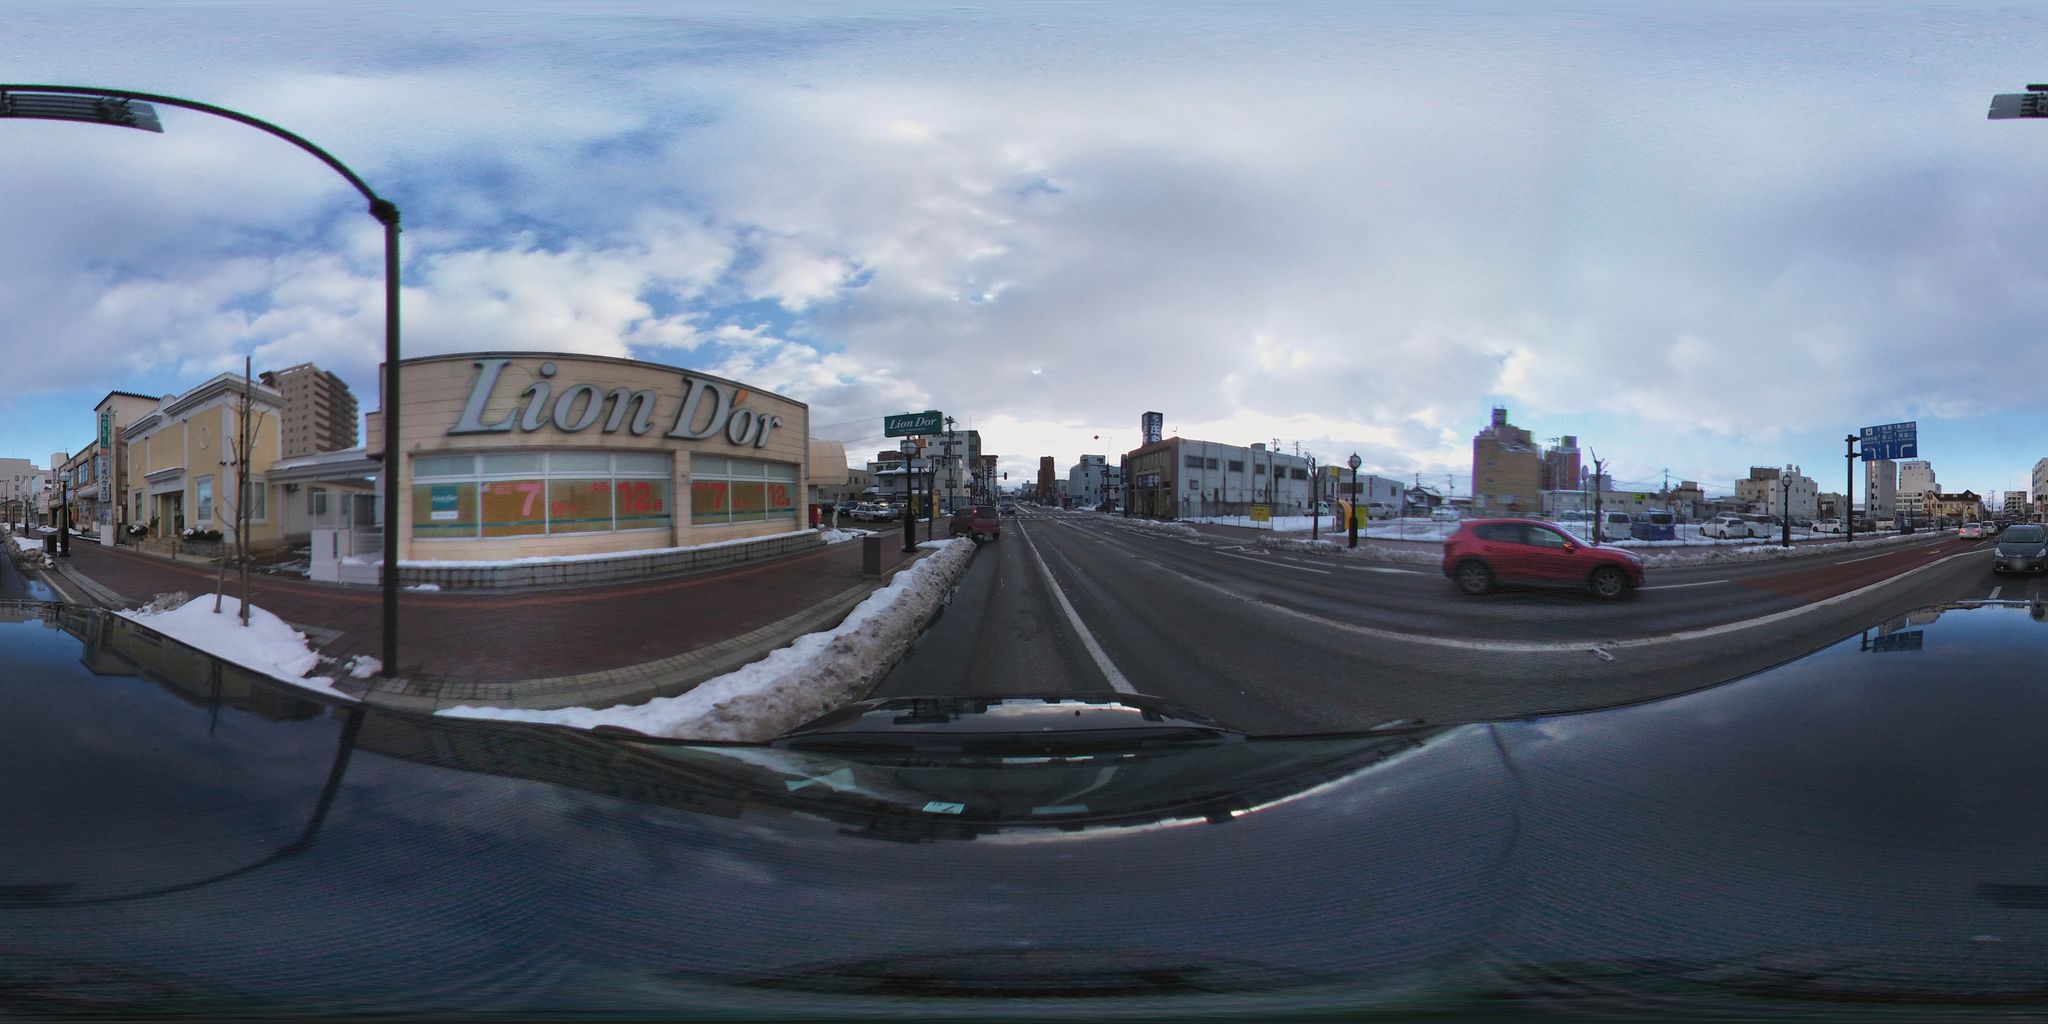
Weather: snowy
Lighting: day
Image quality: good
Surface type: driving surface
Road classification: trunk
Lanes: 2.0
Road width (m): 3.5
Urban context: urban centre
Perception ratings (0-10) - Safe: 3.16, Lively: 2.68, Beautiful: 7.6, Boring: 3.82, Depressing: 5.56, Wealthy: 2.04